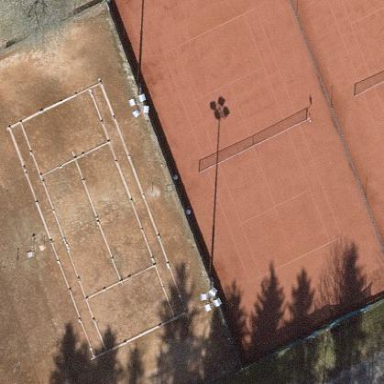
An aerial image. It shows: Sports centre featuring tennis facilities.